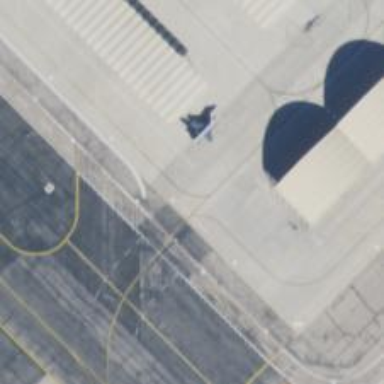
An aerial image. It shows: Image of taxiway at airport.